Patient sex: F
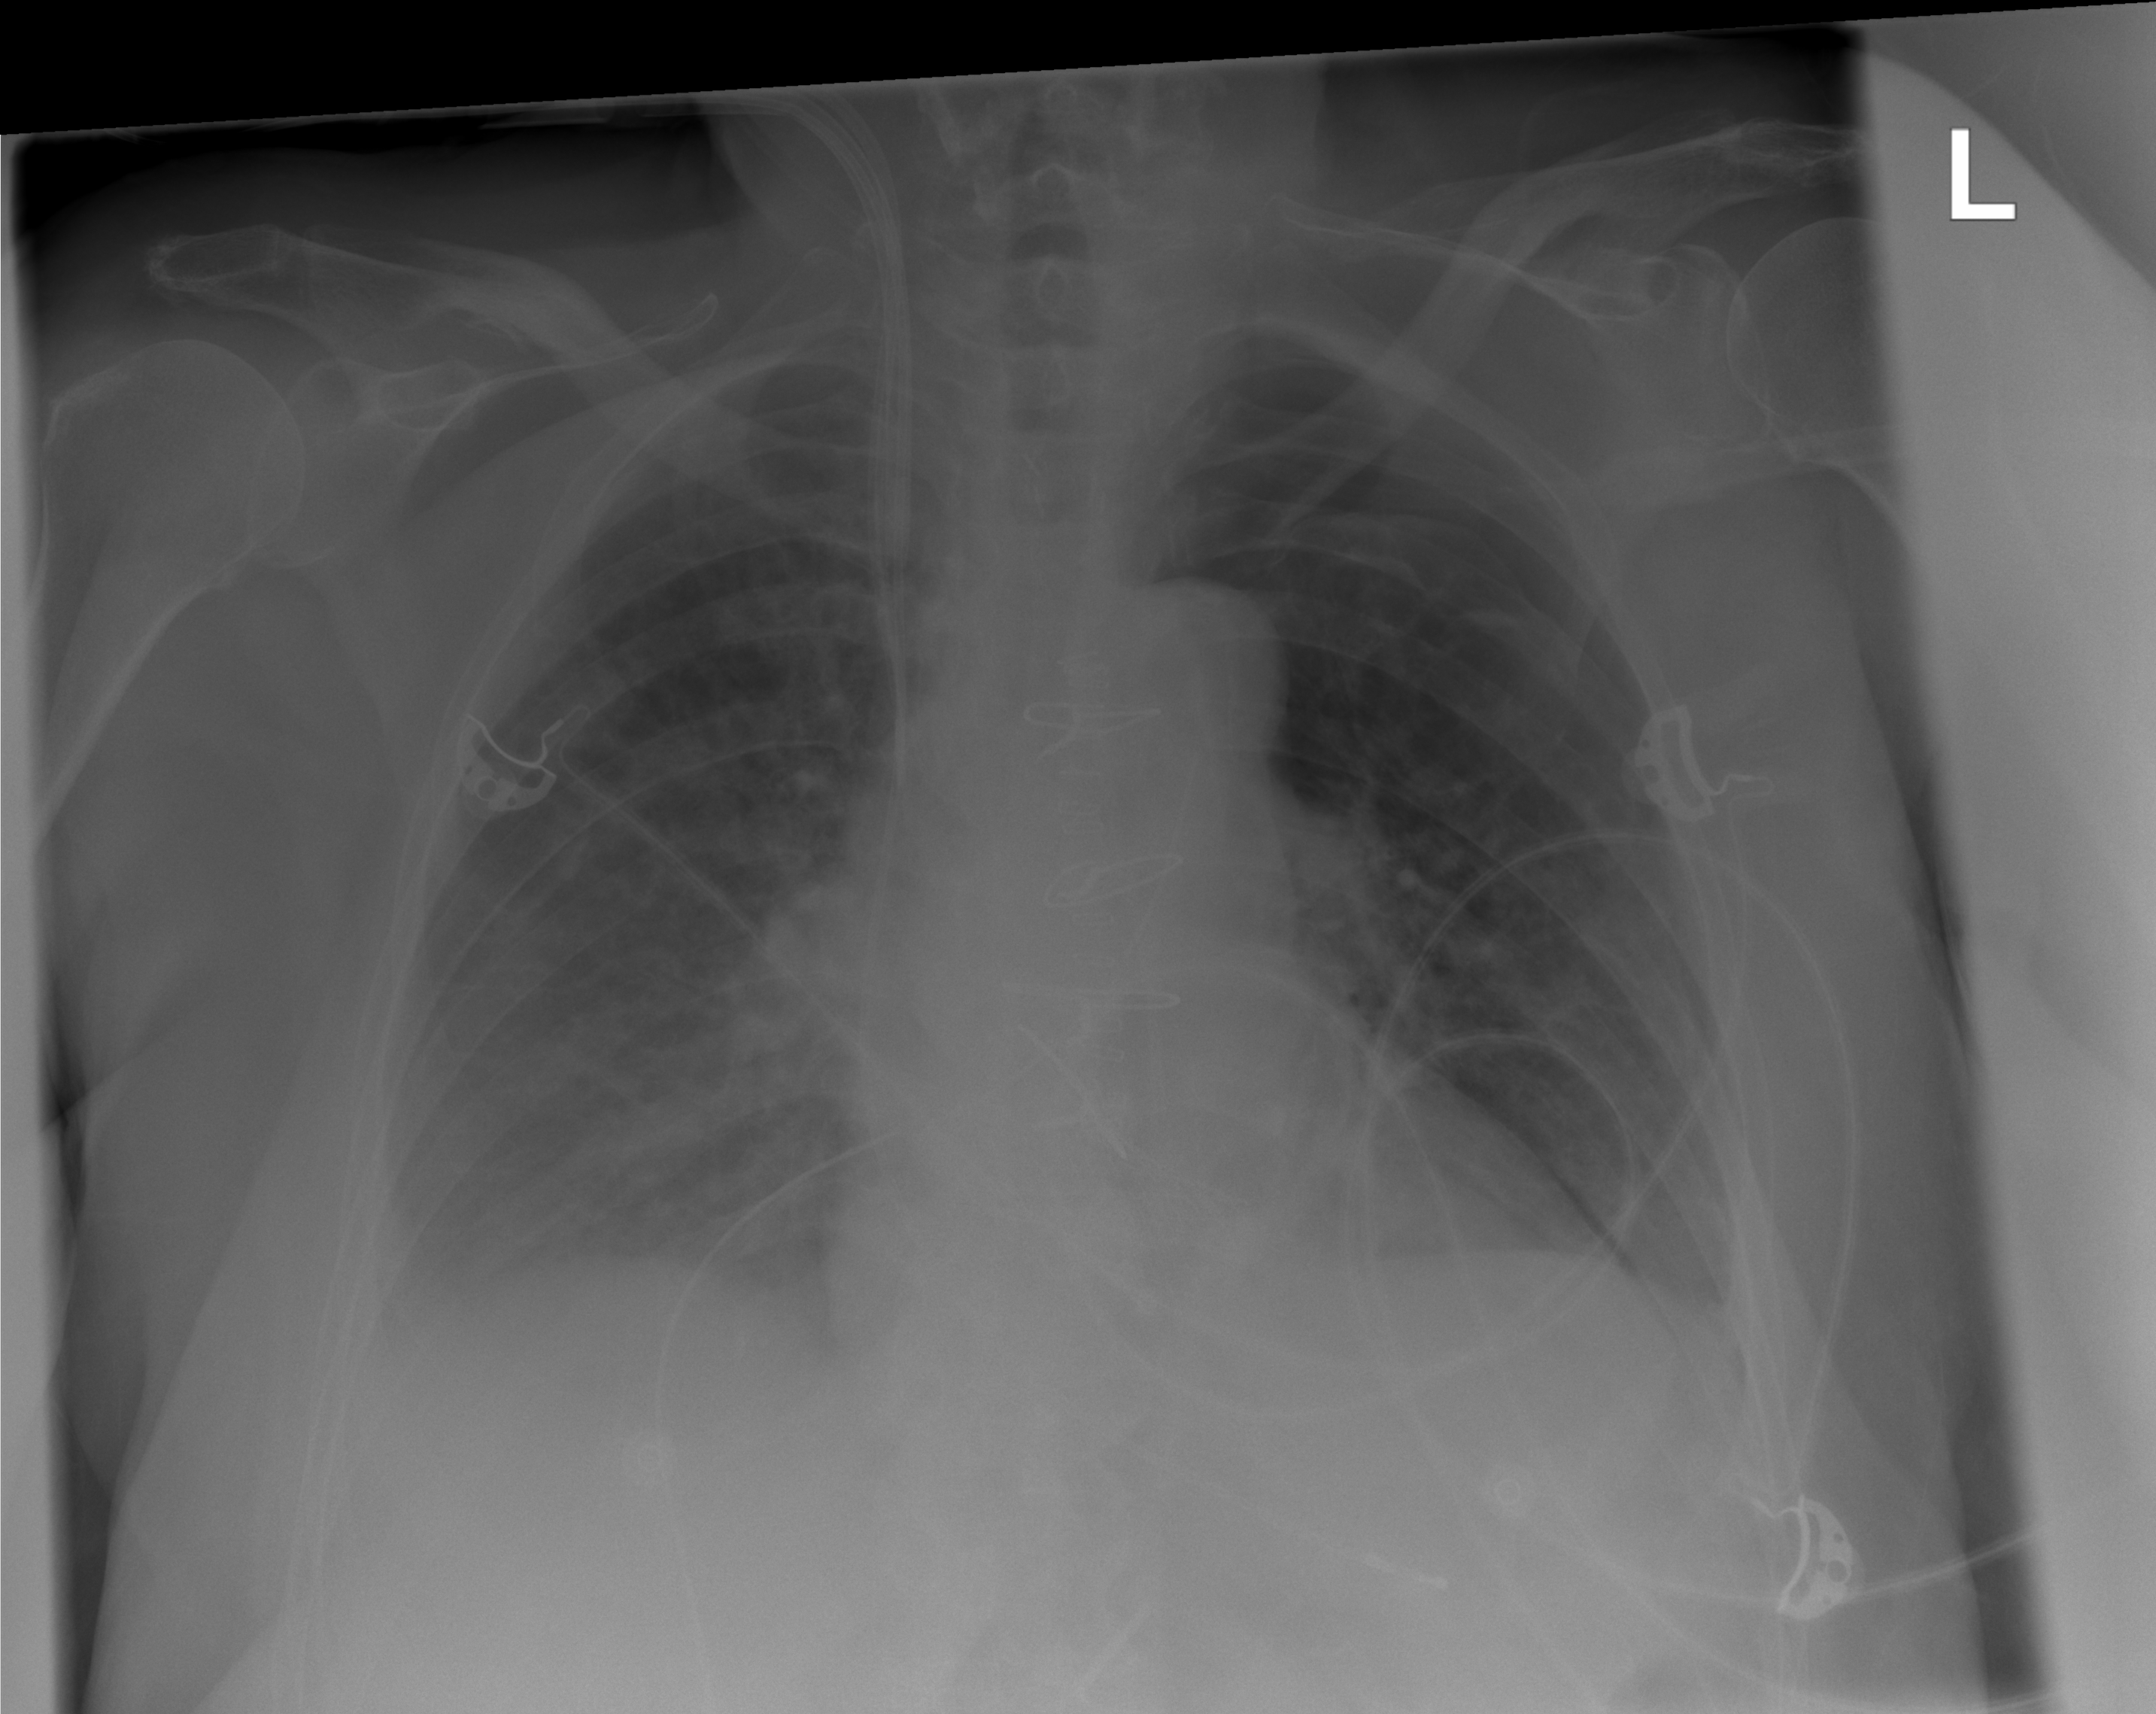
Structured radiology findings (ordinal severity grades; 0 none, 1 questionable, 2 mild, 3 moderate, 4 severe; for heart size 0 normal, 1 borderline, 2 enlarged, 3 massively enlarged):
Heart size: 0
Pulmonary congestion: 2
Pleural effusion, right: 2
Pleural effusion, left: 0
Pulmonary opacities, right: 0
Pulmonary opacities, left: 0
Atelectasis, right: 2
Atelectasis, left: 2